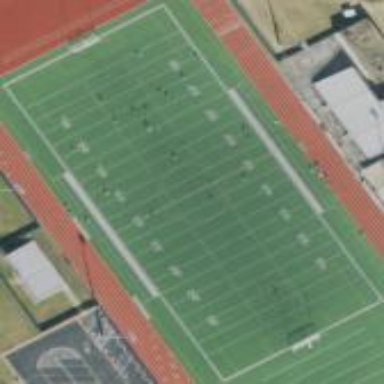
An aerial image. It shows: Pitch for American football.